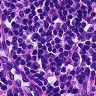
Metastatic tissue present: no